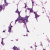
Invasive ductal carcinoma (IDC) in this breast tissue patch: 0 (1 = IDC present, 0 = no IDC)